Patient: sex M, age 60
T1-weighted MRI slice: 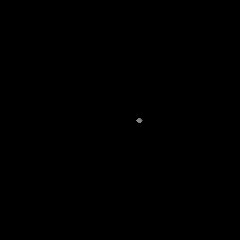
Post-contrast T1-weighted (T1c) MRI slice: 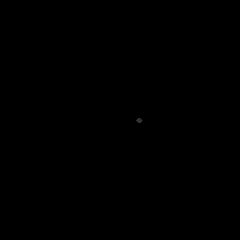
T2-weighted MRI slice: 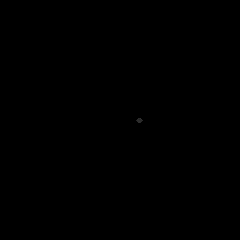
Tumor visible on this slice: no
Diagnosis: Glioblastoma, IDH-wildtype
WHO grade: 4